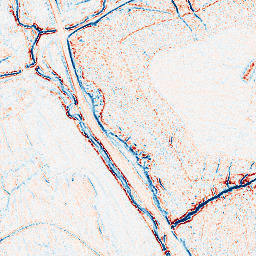
Category: edge_preserving
Decomposition family: bilateral
Decomposition parameters: d: 5
sigma_color: 50
sigma_space: 25
Upsampling method: bilinear
Upsampling parameters: scale: 2
Upsampling scale: 2